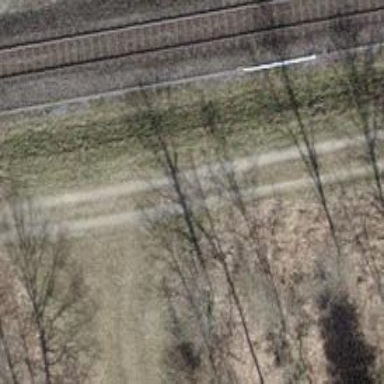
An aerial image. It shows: Track with grade2 tracktype.